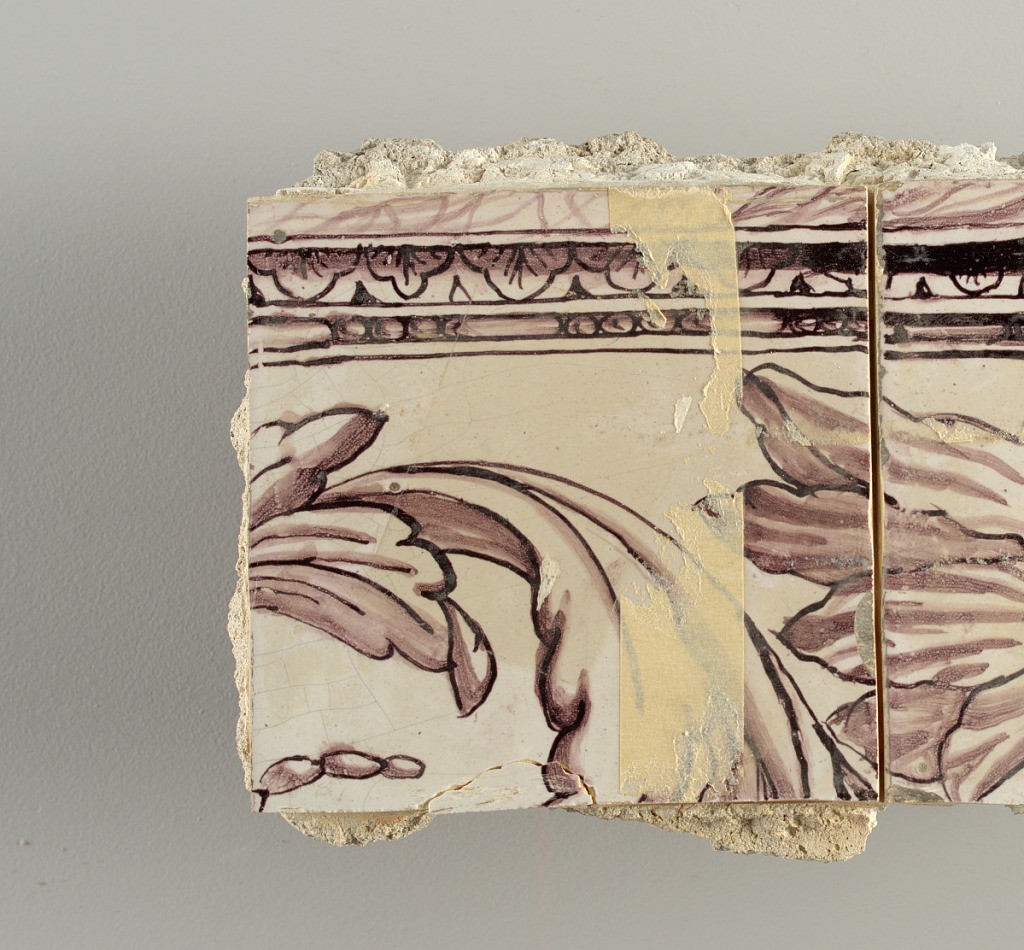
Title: Wall facing
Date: ca. 1725
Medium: tin-glazed earthenware, underglaze
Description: Two vertical rectangles, twenty-three tiles high.  A) Nine tiles wide at top; seven tiles wide at bottom.  B) Ten and one-half tiles wide.

Arabesque design of foliage.  A) with centered figure of Justice under a canopy.  B) with centered urn.